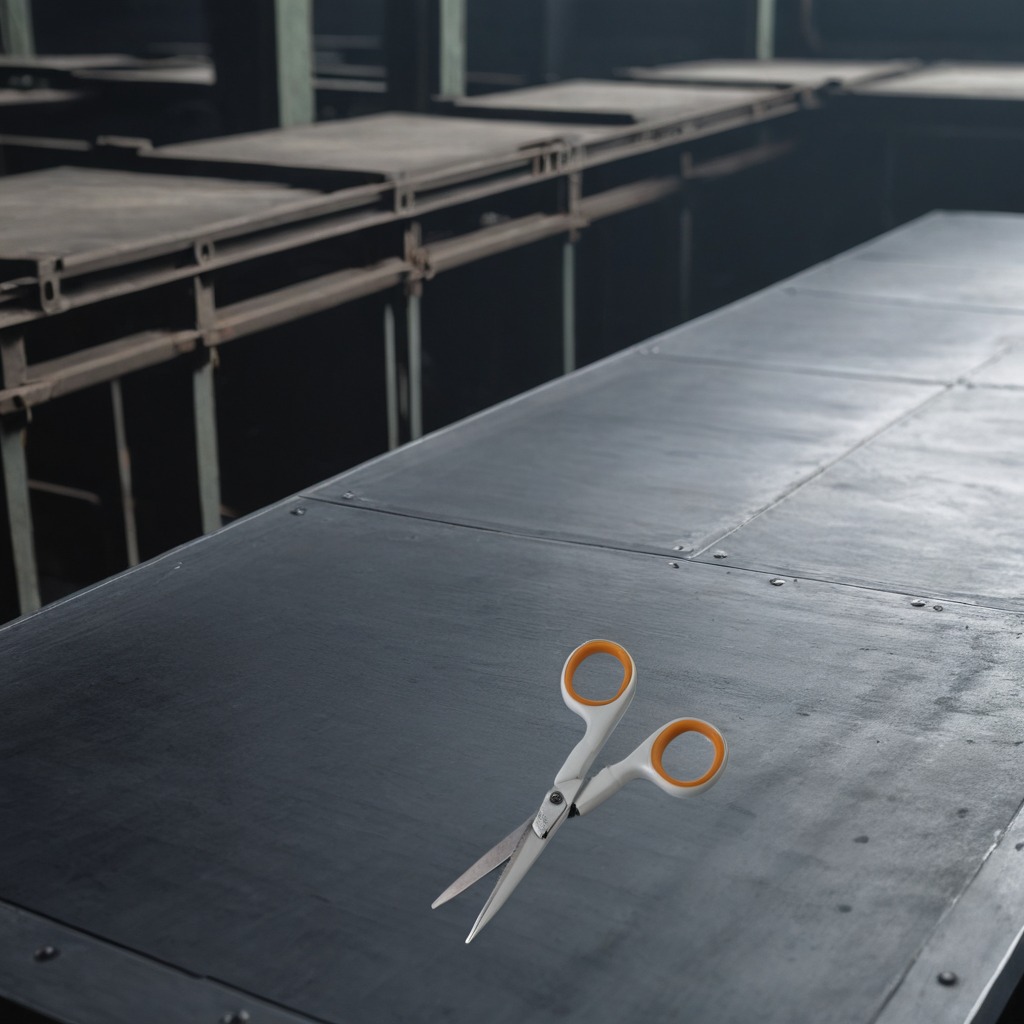
A scissor lies on the cold steel table in a mining workshop.